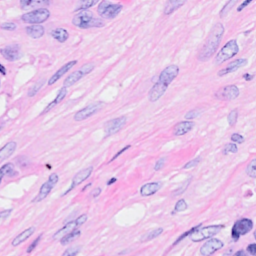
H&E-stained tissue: Breast